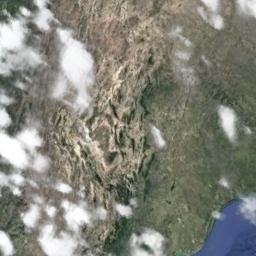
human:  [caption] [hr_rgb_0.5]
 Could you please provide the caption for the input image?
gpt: The white cloud is above the land and a lake .

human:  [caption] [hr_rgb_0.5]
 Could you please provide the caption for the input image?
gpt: The cumulus clouds are located above the land covered by some vegetation while some ups and downs are on the land .

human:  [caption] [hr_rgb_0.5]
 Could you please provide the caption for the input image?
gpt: There were thick clouds in the air, And we could barely see anything on the ground .

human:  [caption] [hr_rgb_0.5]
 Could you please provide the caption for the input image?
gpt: There are many pieces of white clouds over a plain .

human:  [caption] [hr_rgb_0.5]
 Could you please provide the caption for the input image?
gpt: White clouds on the land and blue sea where green and yellow intersect .